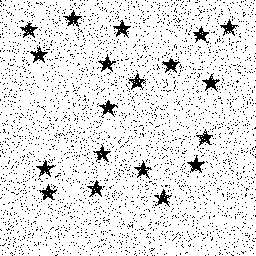
Squares: 0
Triangles: 0
Stars: 19
Total shapes: 19